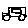
Label: car